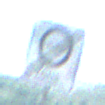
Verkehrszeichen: EndeUmweltzone
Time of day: Night
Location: Outdoor (Nature)
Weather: PartlyCloudy
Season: NotSpecified
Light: Natural